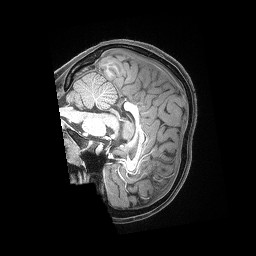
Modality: T1w
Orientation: sagittal
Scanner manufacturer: siemens
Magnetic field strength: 3 T
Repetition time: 2.53 s
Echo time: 0.00169 s